Question: I wonder if anyone know how you move the legal sign on a mapview, right now my toolbar is covering it. Does anyone know how? There is lot's of help with the google logo but nothing on the apple maps.

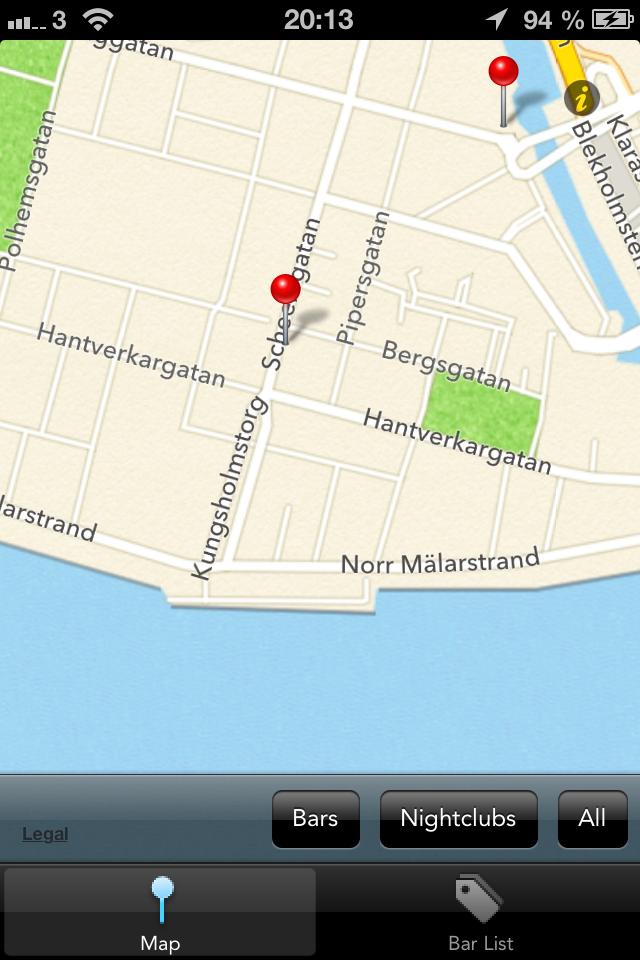
Answer: This should work, although I'm not sure whether Apple will allow you to do that
'''
UILabel *attributionLabel = [mapView.subviews objectAtIndex:1];
attributionLabel.center = CGPointMake(attributionLabel.center.x, attributionLabel.center.y - 44.0f);
'''